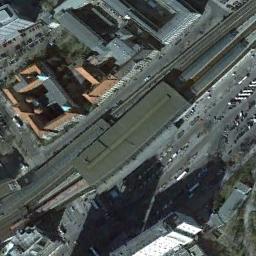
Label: railway_station